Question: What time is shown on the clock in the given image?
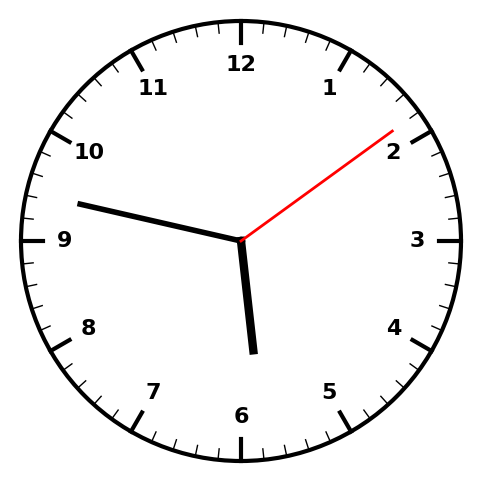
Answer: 05:47:09